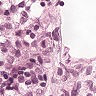
Metastatic tissue present: yes